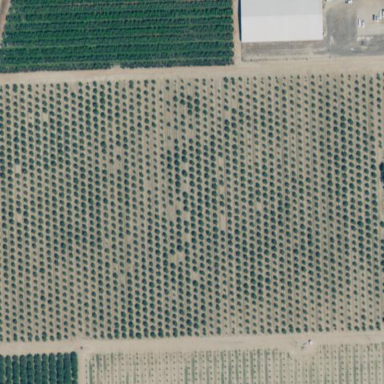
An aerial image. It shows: Orchard filled with almond trees.